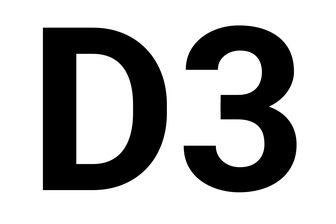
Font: Roboto_Bold